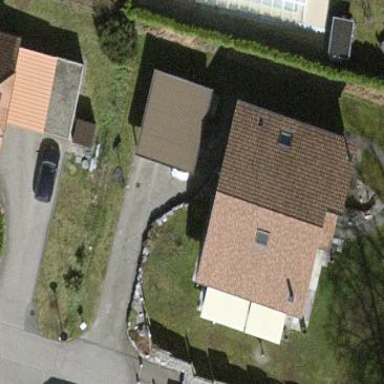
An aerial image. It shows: Residential building.